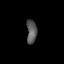
Tissue: prostate
Cell type: T cells
Senescence score: 0.3467
Nuclear area (px): 236
Mean DAPI intensity: 89.992